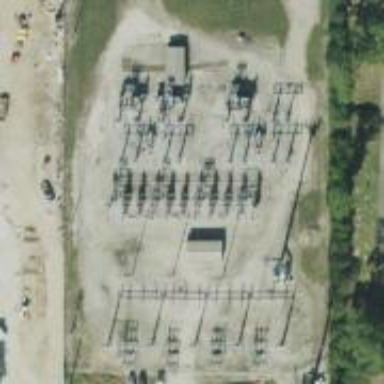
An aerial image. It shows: Switch for power supply.